Field crop: maize
Growth stage: 2
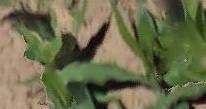
Species: maize